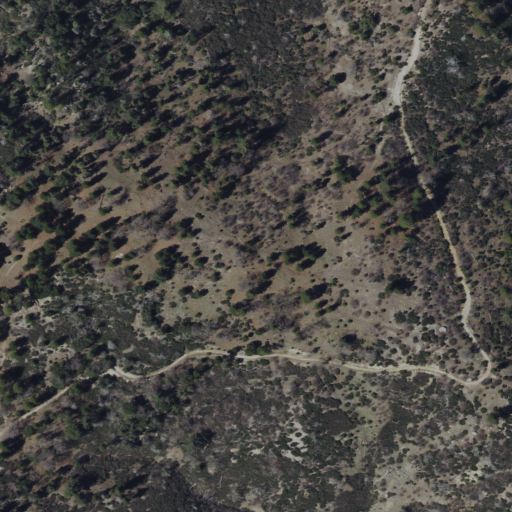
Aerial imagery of ridge(s) in California named Tunnel Two Ridge containing shrub, evergreen forest, open development, mixed forest, and low intensity development